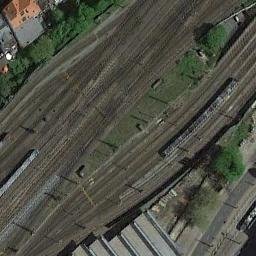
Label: railway